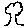
Label: tree